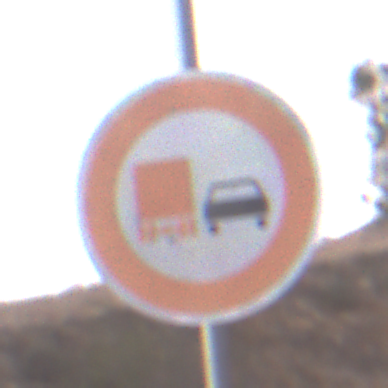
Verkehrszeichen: UeberholverbotKraftfahrzeuge
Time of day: SunriseSunset
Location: Outdoor (Suburban)
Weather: PartlyCloudy
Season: NotSpecified
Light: Natural